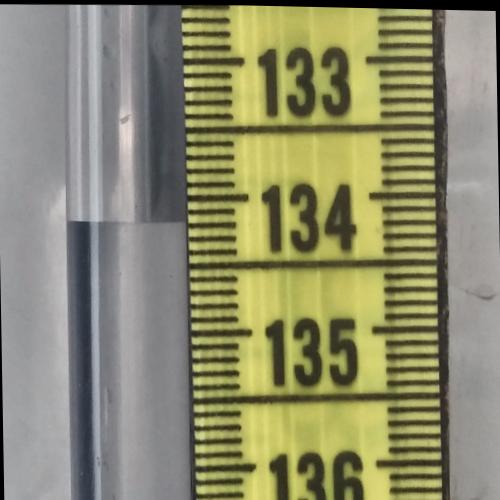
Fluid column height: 134.2 cm